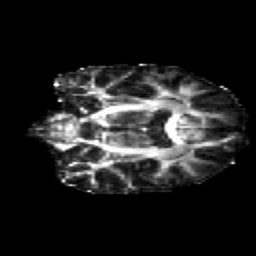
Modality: FA
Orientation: coronal
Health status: healthy
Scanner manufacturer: siemens
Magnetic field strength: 3 T
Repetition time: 12 s
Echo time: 0.092 s